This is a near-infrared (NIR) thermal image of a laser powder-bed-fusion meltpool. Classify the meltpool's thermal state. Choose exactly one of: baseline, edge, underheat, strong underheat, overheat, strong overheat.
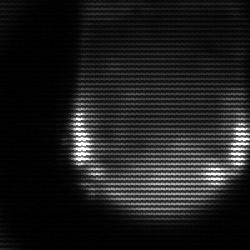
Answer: edge